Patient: sex F, age 63
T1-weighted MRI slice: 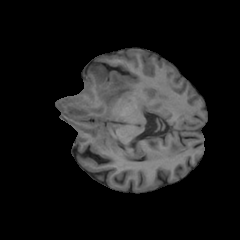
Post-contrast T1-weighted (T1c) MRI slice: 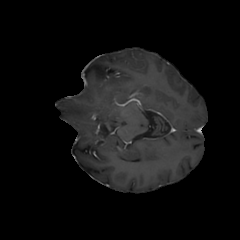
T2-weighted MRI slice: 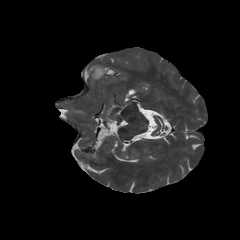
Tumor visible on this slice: yes
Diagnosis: Glioblastoma, IDH-wildtype
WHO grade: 4